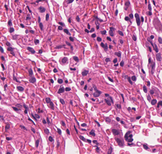
Tumor epithelial tissue: no
Tumor-associated stroma tissue: no
Normal tissue: yes